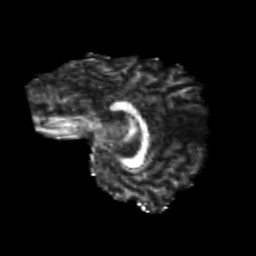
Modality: FA
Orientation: sagittal
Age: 23
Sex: female
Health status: healthy
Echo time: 0.074 s